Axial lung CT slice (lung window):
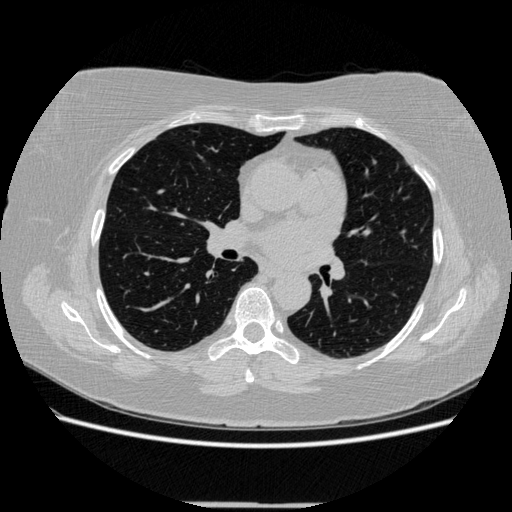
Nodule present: no